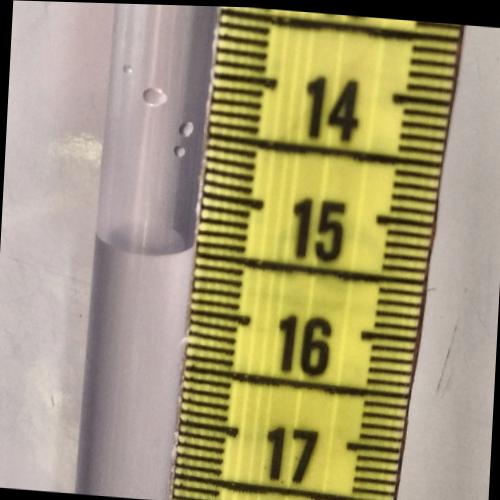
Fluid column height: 15.5 cm